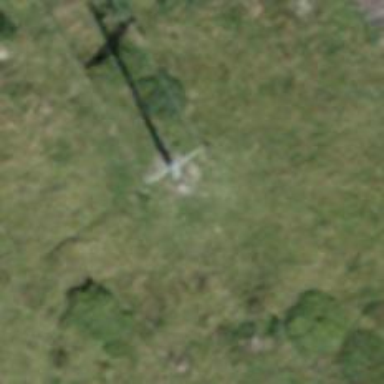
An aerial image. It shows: Power pole.